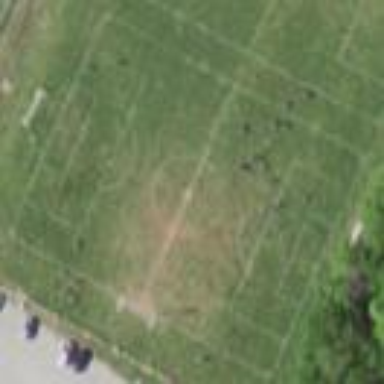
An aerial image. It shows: Soccer pitch for leisure land activities.